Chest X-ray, AP view. Patient: 36 years old, sex F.
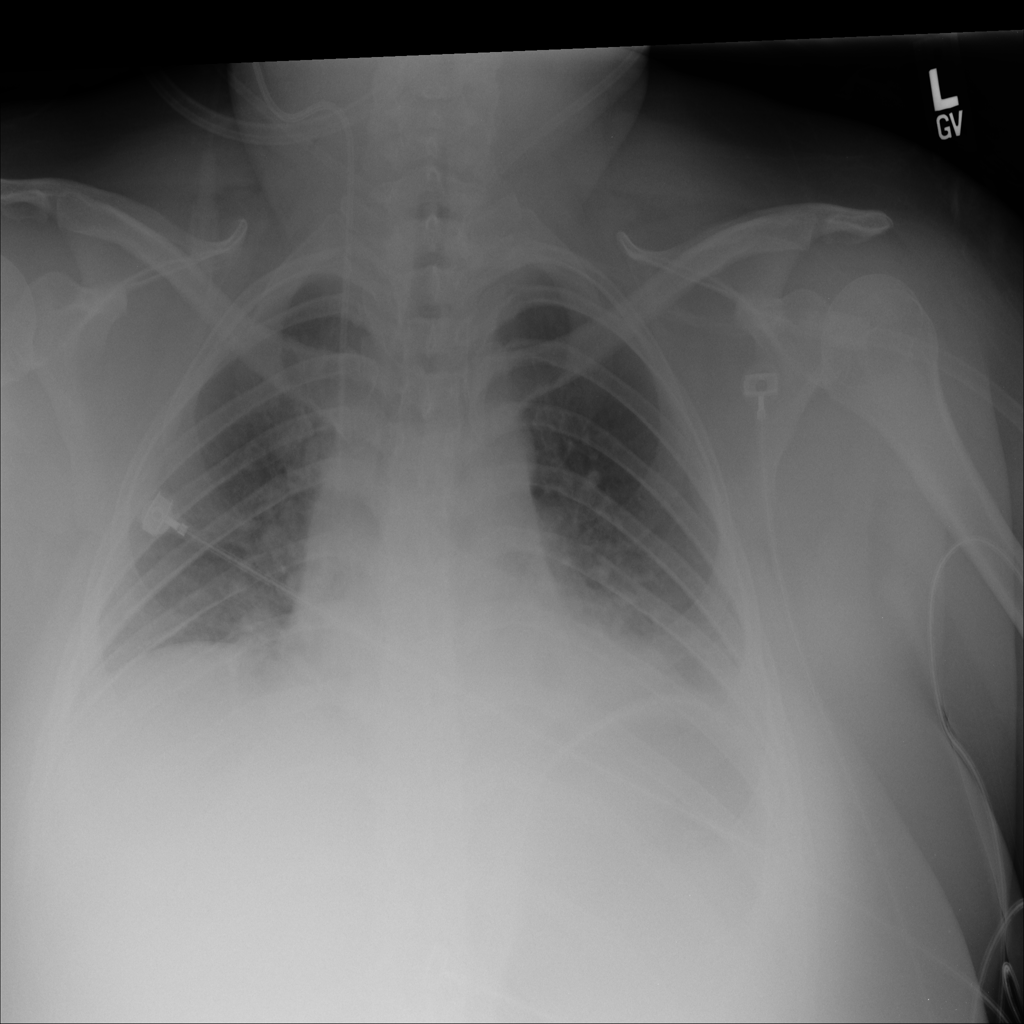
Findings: Atelectasis